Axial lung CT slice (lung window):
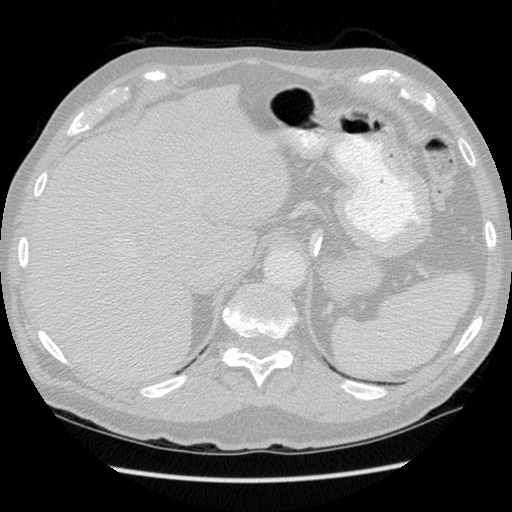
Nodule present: no